Question: I have developed a form in asp.net mvc3 which has multiple options to choose from. Please see the below image for clear picture. There are two groups "Accommodation" and "Pick up and drop" and these groups have multiple options to choose from. User should select only one option from each group but here I can select only one option from entire options i.e. I'm not able to choose both "Single sharing" and "Pick up and drop".
Is there any way I can distinguish between two radio button groups?
'''
foreach (var facilityType in facilityTypeGroup.ProductPriceDisplayFacility)
{
<tr>
<td>
@Html.RadioButtonFor(m => m.SelectedChoice, @facilityType.FacilityTypeId + "_" + @facilityType.Price)
@facilityType.FacilityTypeName </td>
</tr>
}
'''

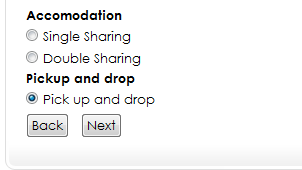
Answer: To make them behave as a group, checkboxes in the same group must have the same name attribute. Then it's easy to either use the 'ModelBinder' or the 'Request' object to get the selected value.